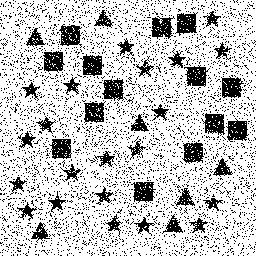
Squares: 14
Triangles: 7
Stars: 21
Total shapes: 42